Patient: sex F, age 68
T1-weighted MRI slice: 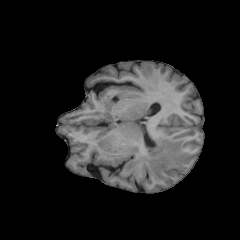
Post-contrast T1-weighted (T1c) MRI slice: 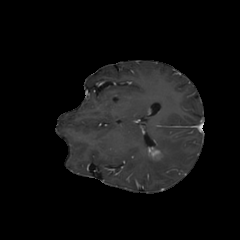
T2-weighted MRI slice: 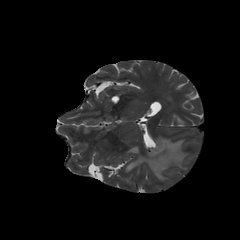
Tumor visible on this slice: yes
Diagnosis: Glioblastoma, IDH-wildtype
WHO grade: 4